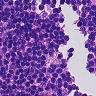
Metastatic tissue present: no